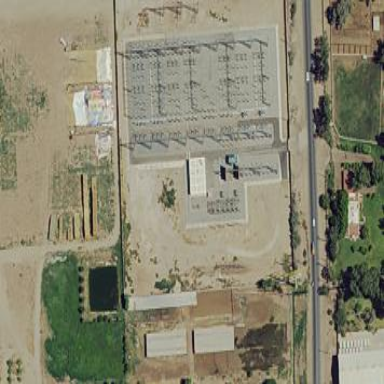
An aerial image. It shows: Outdoor power substation surrounded by fence. The substation operates at the distribution level.